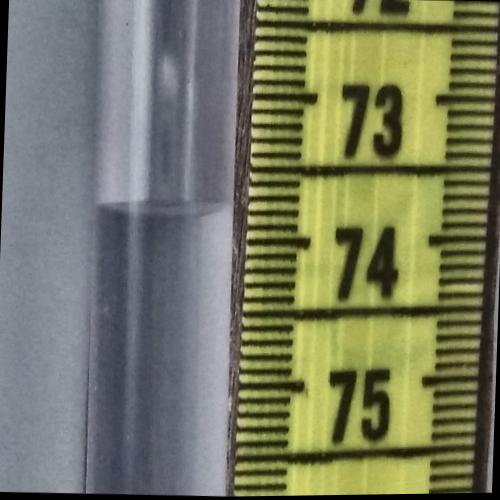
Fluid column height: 73.8 cm